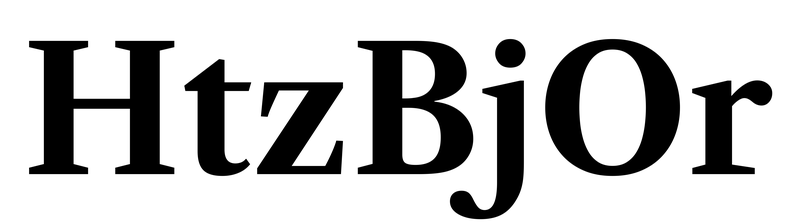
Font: LibreCaslonText_Bold